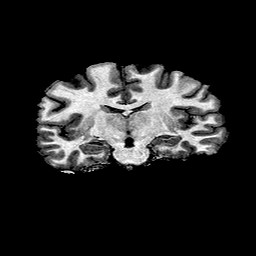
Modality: T1w
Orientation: sagittal
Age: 29
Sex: female
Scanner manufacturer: ge
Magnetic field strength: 3 T
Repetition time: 7.66 s
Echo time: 0.003476 s